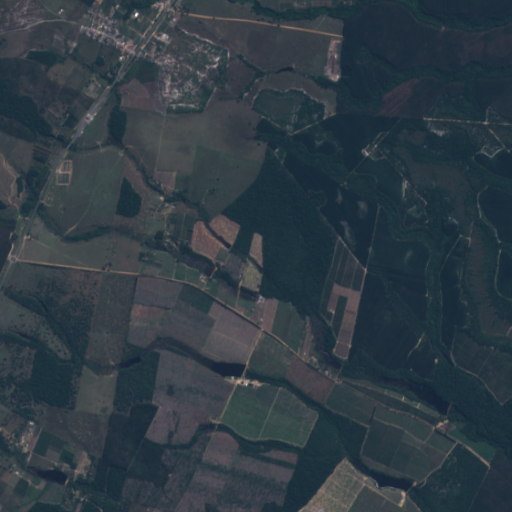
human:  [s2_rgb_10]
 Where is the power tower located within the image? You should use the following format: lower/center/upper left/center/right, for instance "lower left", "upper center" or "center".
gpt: The power tower is located in the upper left of the image.
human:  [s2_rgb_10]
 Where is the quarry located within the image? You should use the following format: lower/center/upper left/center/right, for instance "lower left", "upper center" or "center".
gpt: The quarry is located in the upper left of the image.
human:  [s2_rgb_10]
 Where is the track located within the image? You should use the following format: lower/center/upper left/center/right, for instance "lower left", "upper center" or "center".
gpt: There is no track in the image.